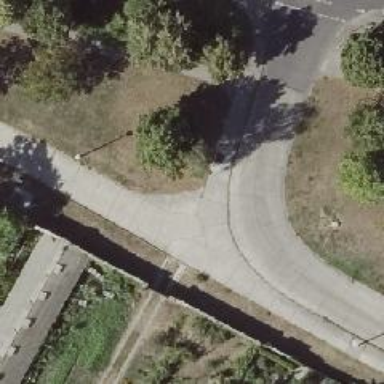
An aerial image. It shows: Service road with concrete surface.